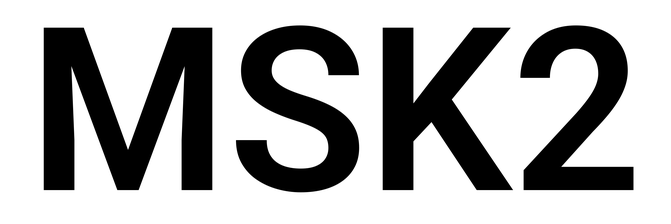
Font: Roboto_SemiBold